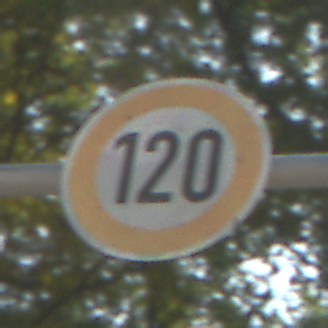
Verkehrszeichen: Geschwindigkeit120
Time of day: MorningAfternoon
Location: Outdoor (Suburban)
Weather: Clear
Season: NotSpecified
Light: Natural